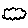
Label: cloud